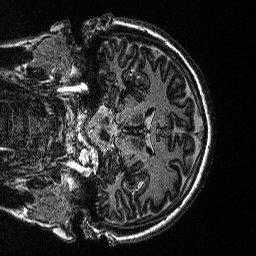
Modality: MP2RAGE
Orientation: coronal
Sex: male
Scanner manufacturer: siemens
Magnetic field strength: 3 T
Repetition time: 5 s
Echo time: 0.00292 s